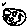
Label: moon